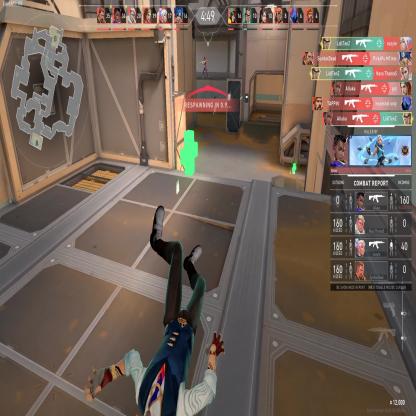
Label: enemy